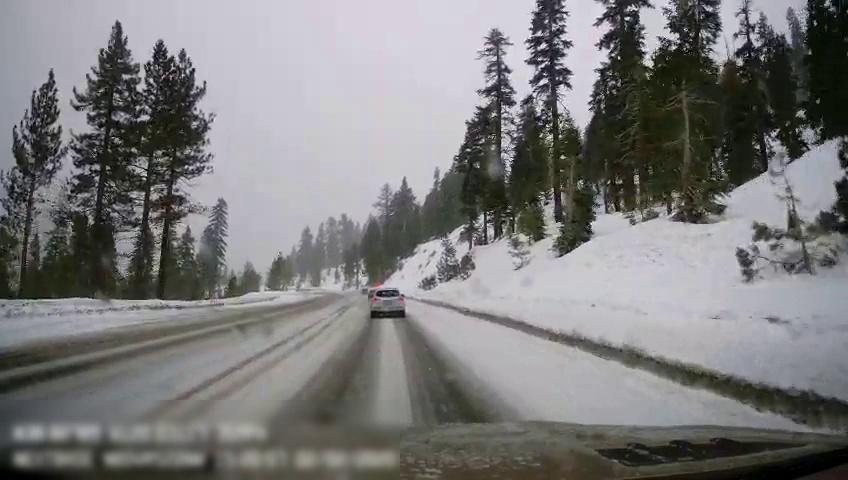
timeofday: Day
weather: Snowy
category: Drivable Space
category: Vehicles | SUV
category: Vehicles | Car
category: Vehicles | Car